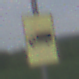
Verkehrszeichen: KFZZulaessigeGesamtmasse3Komma5TOhnePfeilsymbol
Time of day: Midday
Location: Outdoor (RoadRail)
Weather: PartlyCloudy
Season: NotSpecified
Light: Natural